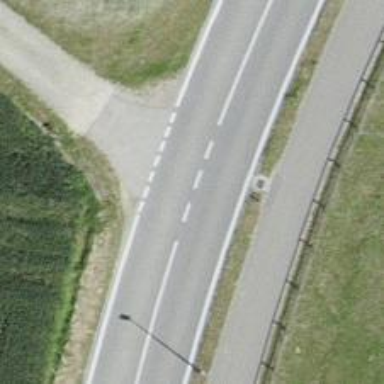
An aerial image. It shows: Secondary road with cycle track.